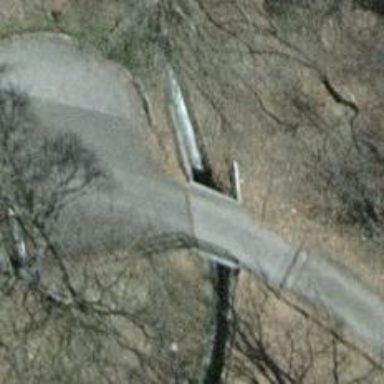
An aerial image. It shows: Track road on concrete bridge with grade 1 track type.